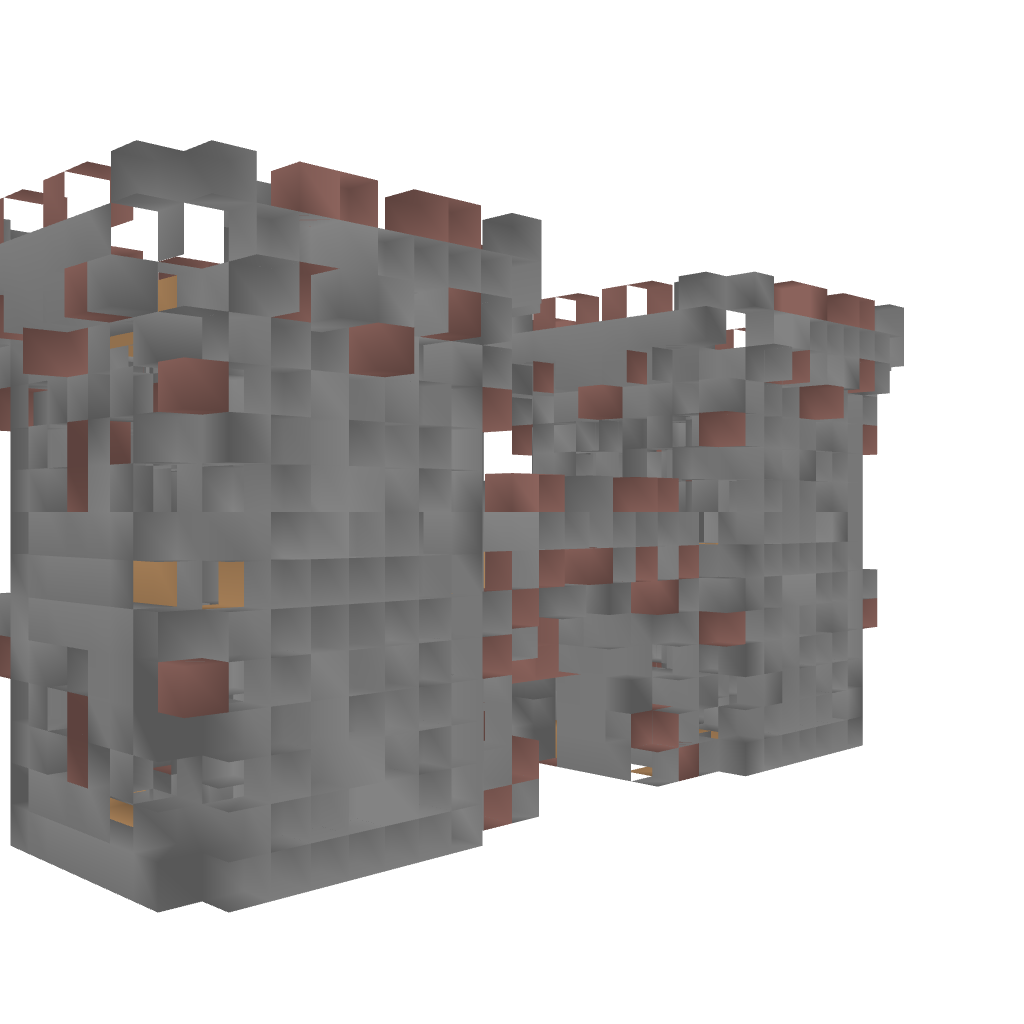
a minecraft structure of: Gatehouse 1 bad low quality